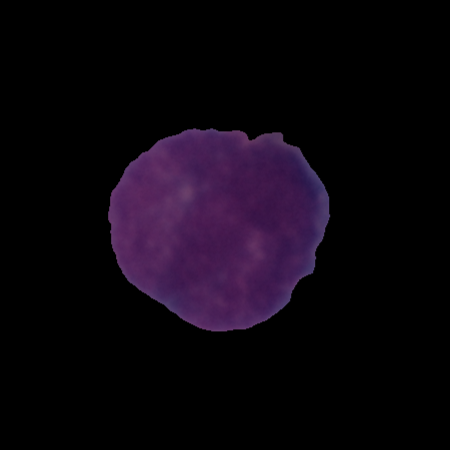
Label: cancer